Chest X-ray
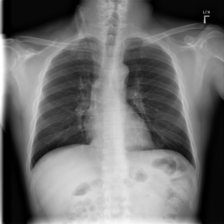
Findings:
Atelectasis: negative
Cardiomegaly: negative
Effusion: negative
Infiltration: negative
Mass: negative
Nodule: negative
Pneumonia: negative
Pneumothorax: negative
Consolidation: negative
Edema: negative
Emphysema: negative
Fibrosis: negative
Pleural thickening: negative
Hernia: negative